Question: I'm just working through the <URL> on creating forms.
My issue is that I can only import one 'views.py' file from either my 'books' or 'contact' directories. As a result I am only able to see the pages created by whichever views.py file is imported at the time.
I believe I need someway of differentiating between the two directories so that Django does not get confused (due to my likely bad implementation). I have also included an image of my project directory which might be useful to understand the problem.
'''
from mysite.views import hello, current_datetime, hours_ahead, display_meta
from contact import views
#from books import views
urlpatterns = patterns('',
...
#url(r'^search-form/$', views.search_form),
#url(r'^search/$', views.search),
url(r'^contact_form/$', views.contact),
)
'''
'''
from mysite.views import hello, current_datetime, hours_ahead, display_meta
#from contact import views
from books import views
urlpatterns = patterns('',
....
url(r'^search-form/$', views.search_form),
url(r'^search/$', views.search),
#url(r'^contact_form/$', views.contact),
)
'''

'''
AttributeError at /search/
'module' object has no attribute 'search_form'
'''
Any help is as always much appreciated.
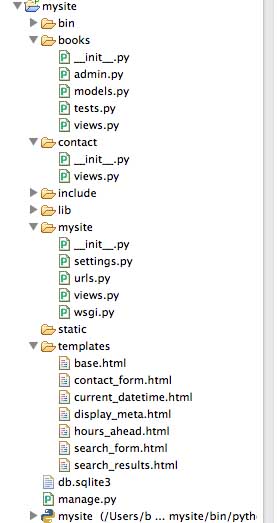
Answer: you can use an 'as' statement:
'''
from contact import views as contact_views
from books import views as books_views
'''
and the call view:
'''
url(r'^search-form/$', books_views.search_form),
url(r'^search/$', books_views.search),
url(r'^contact_form/$', contact_views.contact),
'''